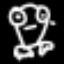
Label: frog